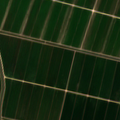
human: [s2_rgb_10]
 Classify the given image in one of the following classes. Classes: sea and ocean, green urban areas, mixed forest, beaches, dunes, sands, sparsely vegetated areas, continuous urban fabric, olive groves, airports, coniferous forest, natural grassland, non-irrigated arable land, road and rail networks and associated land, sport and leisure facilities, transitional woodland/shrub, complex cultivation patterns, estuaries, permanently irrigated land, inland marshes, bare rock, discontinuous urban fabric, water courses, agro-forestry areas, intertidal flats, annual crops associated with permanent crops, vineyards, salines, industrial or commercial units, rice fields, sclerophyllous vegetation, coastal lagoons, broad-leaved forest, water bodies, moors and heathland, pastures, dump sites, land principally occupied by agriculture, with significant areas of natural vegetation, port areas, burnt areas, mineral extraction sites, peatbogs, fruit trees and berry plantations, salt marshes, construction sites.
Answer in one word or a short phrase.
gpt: rice fields, pastures